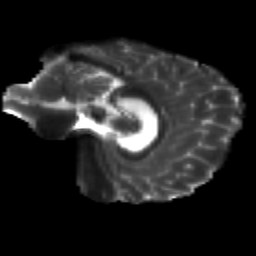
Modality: T2w
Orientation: sagittal
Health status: healthy
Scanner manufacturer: siemens
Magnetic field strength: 3 T
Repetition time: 12 s
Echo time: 0.092 s